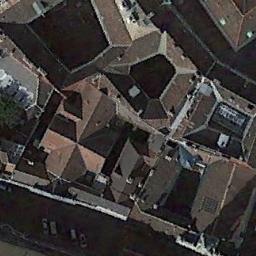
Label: church